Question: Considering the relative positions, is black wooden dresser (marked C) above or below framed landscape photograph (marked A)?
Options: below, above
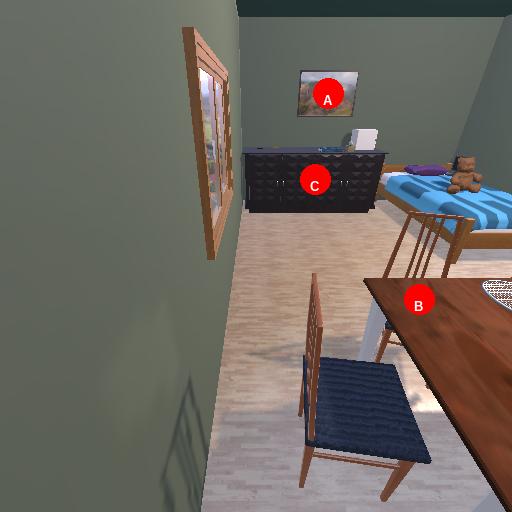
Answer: below